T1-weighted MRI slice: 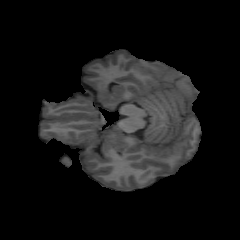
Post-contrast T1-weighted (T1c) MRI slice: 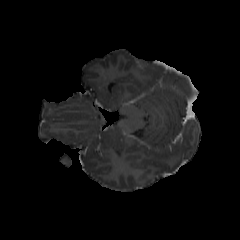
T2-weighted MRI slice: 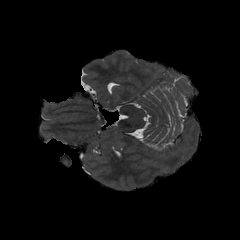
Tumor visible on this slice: no